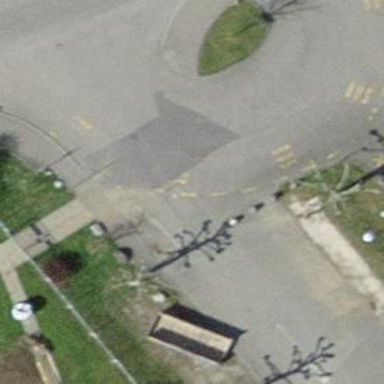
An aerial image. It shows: Bollard barrier.